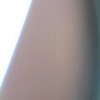
Label: sunburn